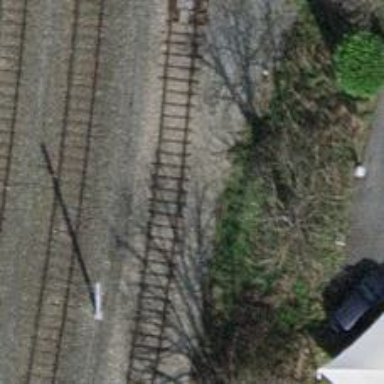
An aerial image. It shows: Single-track spur railway line.